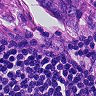
Metastatic tissue present: yes